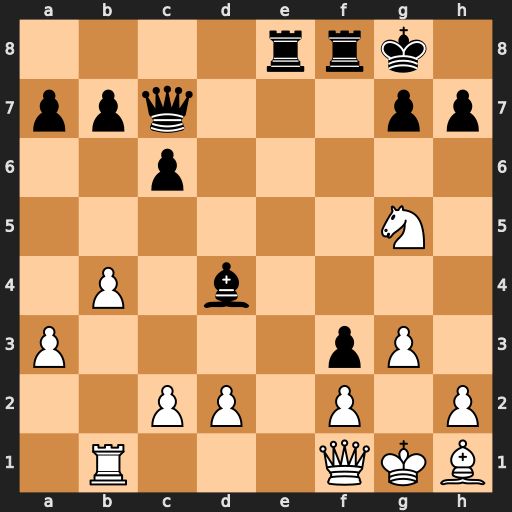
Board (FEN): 4rrk1/ppq3pp/2p5/6N1/1P1b4/P4pP1/2PP1P1P/1R3QKB
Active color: w
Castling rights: -
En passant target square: -
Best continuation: Qc4+ Kh8 Qxd4